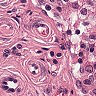
Metastatic tissue present: no